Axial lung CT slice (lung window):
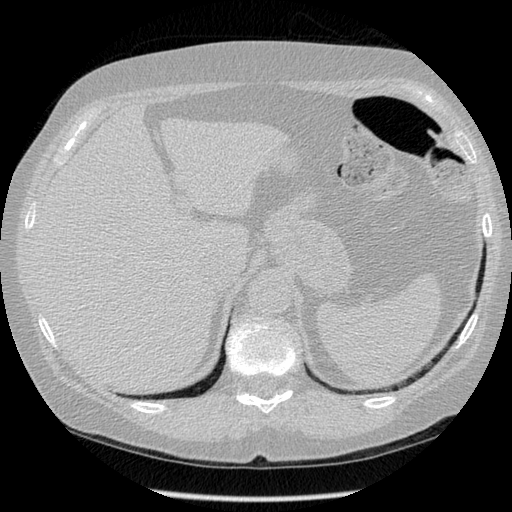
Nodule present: no